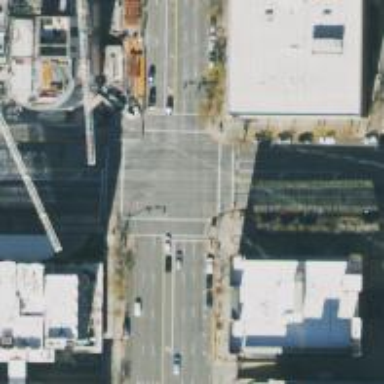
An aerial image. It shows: Crossing on the road with line markings.